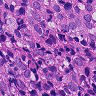
Metastatic tissue present: yes